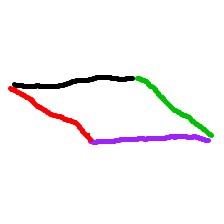
Shape: parallelogram